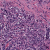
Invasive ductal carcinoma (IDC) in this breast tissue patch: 1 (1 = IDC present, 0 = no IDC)